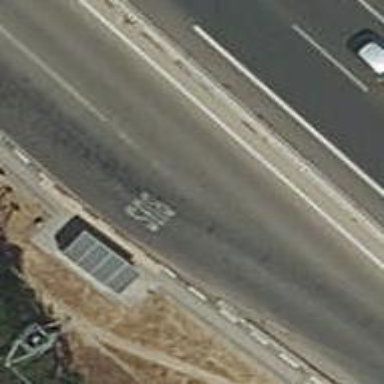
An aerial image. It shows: Public transport stop position.